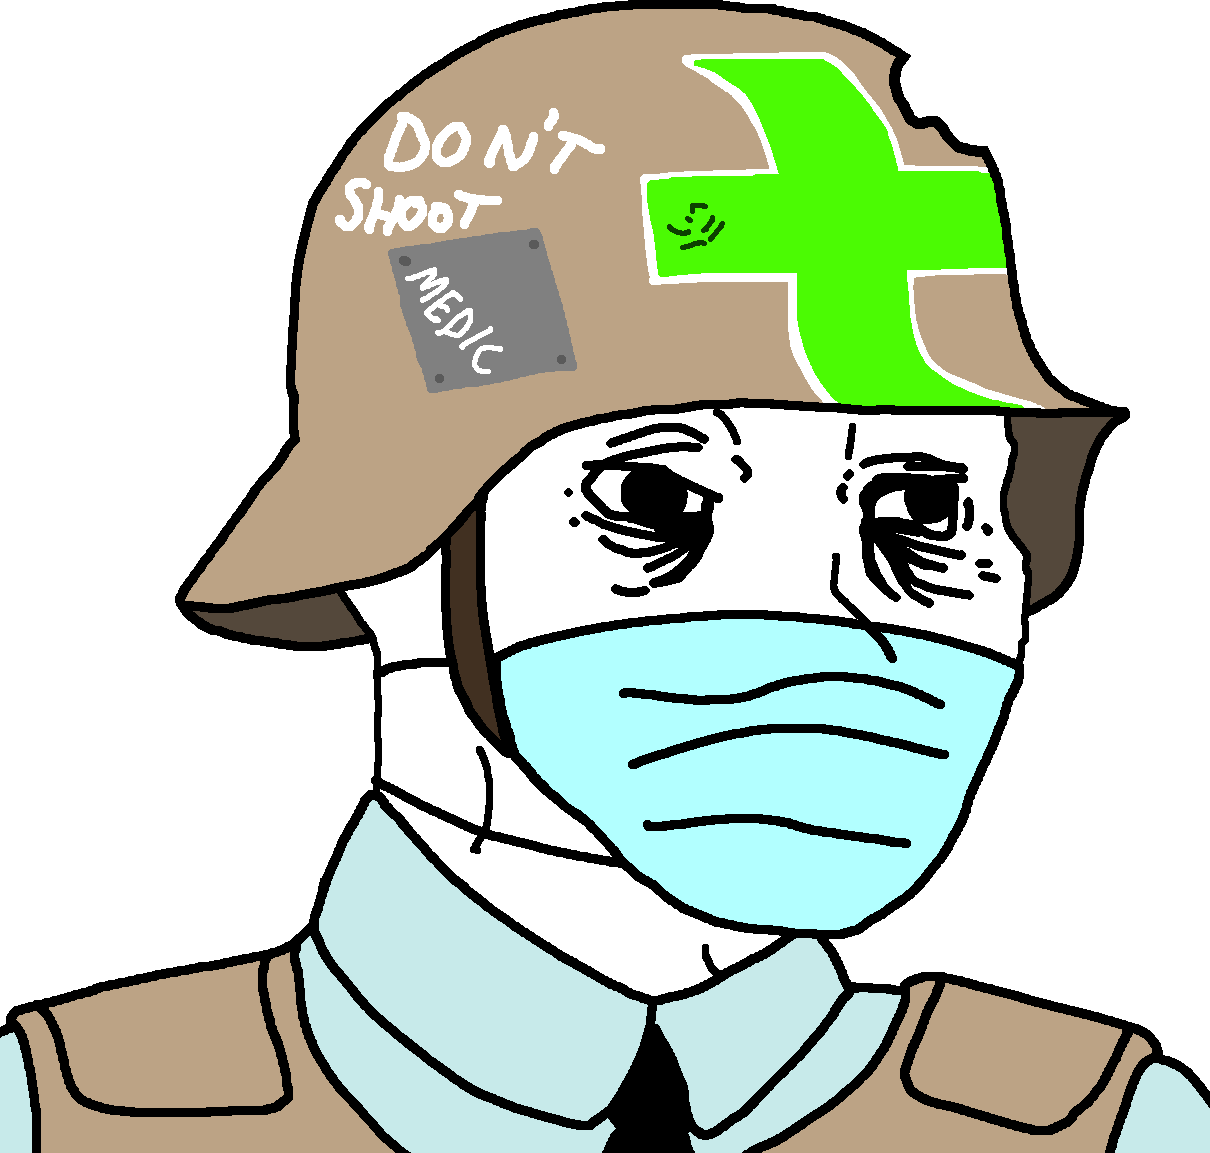
Label: 5_Doomer